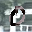
Label: 0